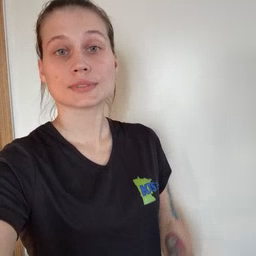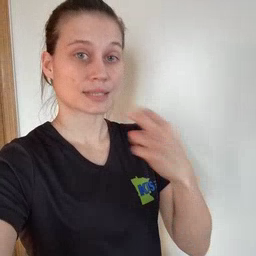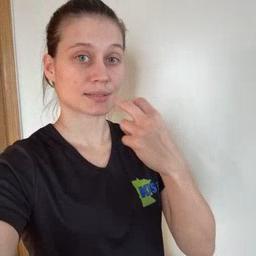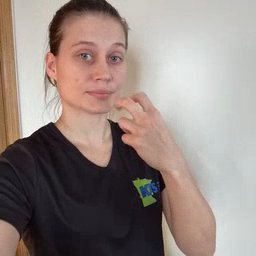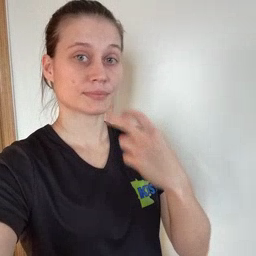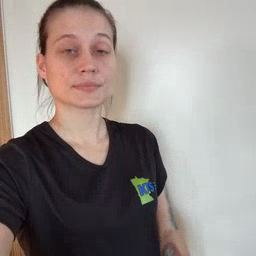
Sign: snack